Question: Using .Net Core 3.0.
This is basically as account verification module that sends user account confirmation email.
Below is the code i wrote to create a URL and send to user's email.
Confirmation link to be sent in the email is generated using LinkGenerator library and than concatenated with localhost to create a complete URL.
The URL sent in the email is created as below and method is used to send email to the user.
'''
[HttpPost("registerUser")]
public IActionResult NewUser(UserModel userModel)
{
EmailSender emailSender = new EmailSender();
string response = userDAL.NewUser(userModel).ToString();
if (response != "EmailExists" && response != "UsernameExists")
{
EncryptDecrypt _encryptDecrypt = new EncryptDecrypt();
string code = emailSender.GenerateEmailCode();
string LinkEmail= _encryptDecrypt.Encrypt(response, "1359Mali_");
string url = _linkGenerator.GetPathByAction("ConfirmEmail", "User", new { email = LinkEmail, code = code });
url = "https://localhost:44312" + url;
bool EmailSent = emailSender.SendAccountConfirmationEmail(response,url);
if (EmailSent == true)
{
userDAL.InsertUserEmailConfirmationCode(response, code);
}
}
return Ok(response);
}
'''
I successfully recieve the email with redirection link in it but when i click on the link it opens in the browser and shows with and the debugger on the method is not hit. ConfirmEmail method is given below :
'''
[HttpPost("ConfirmEmail/{email}/{code}")]
public IActionResult ConfirmEmail( string email, string code)
{
EncryptDecrypt _encryptDecrypt = new EncryptDecrypt();
string emailDecrypted = _encryptDecrypt.Decrypt(email, "1359Mali_");
string codeDecrypted = _encryptDecrypt.Decrypt(code, "1359Mali_");
string response = Convert.ToString(userDAL.VerifyCode(emailDecrypted, codeDecrypted));
if (response.ToUpper() == "EMAILNOTCONFIRMED")
{
string message = "EMAILNOTCONFIRMED";
return StatusCode(200, message);
}
else if (response.ToUpper() == "EMAILCONFIRMED")
{
//Call login medthod
return Ok();
}
else
{
string message = "An Error Occured";
return StatusCode(200, message);
}
}
'''

'''
public void Configure(IApplicationBuilder app, IWebHostEnvironment env)
{
if (env.IsDevelopment())
{
app.UseDeveloperExceptionPage();
}
app.UseRouting();
app.UseHttpsRedirection();
app.UseAuthorization();
app.UseEndpoints(endpoints =>
{
endpoints.MapControllers();
});
}
'''
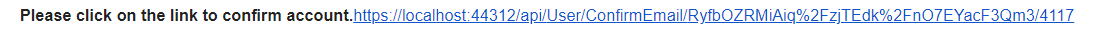
Answer: When a browser opens on a page. That is a Get request. So you should change:
'''
[HttpPost("ConfirmEmail/{email}/{code}")]
public IActionResult ConfirmEmail( string email, string code)
'''
to:
'''
[HttpGet("ConfirmEmail/{email}/{code}")]
public IActionResult ConfirmEmail( string email, string code)
'''